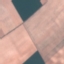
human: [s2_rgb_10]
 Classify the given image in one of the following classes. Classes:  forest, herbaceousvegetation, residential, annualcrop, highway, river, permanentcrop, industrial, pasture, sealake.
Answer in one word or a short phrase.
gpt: AnnualCrop